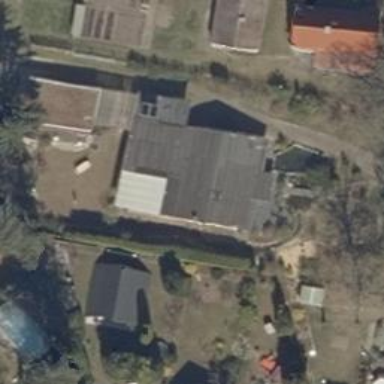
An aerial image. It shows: Simple and straightforward house.